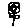
Label: flower